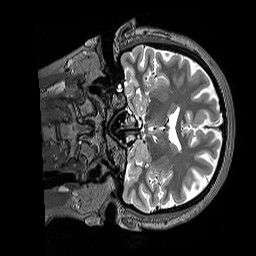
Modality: T2w
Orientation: coronal
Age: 25
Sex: female
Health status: healthy
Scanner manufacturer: siemens
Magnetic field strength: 3 T
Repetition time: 3.2 s
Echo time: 0.568 s